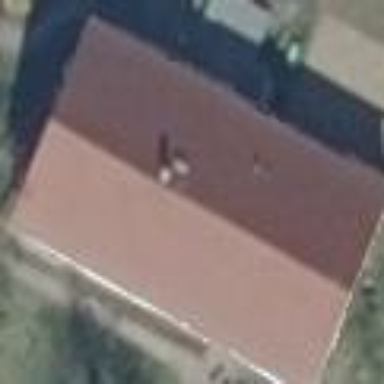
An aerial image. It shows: Kindergarten building.